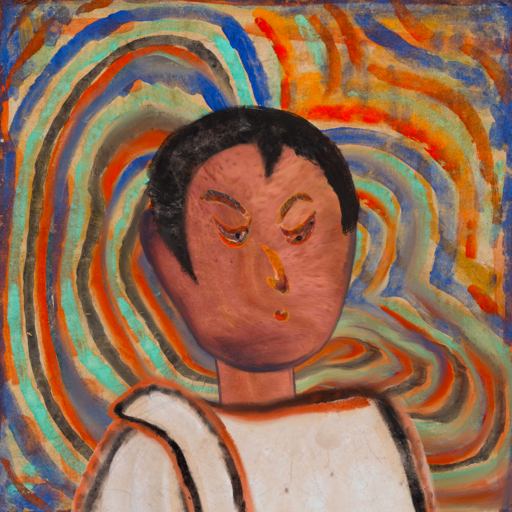
Background: Sisters, Head And Neck Side: Mother_And_Son_Mother, Face Side: Hypocrite, Bust: Roy_Bahadur, Hair Side: Roy_Bahadur, Head Accessory: Blank, Second Necklace: Blank, Necklace: Blank, Baby: Blank